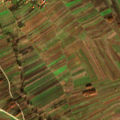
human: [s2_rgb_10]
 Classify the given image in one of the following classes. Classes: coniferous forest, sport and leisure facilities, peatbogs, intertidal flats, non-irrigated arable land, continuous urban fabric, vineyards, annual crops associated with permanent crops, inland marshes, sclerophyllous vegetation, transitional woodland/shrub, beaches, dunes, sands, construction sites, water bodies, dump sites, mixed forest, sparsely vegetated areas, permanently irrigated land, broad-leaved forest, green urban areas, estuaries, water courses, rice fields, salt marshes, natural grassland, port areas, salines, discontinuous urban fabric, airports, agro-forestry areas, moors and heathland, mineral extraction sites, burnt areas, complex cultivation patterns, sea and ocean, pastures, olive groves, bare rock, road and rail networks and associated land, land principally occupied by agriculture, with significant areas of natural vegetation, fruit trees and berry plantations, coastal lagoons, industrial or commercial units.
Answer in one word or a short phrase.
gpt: discontinuous urban fabric, non-irrigated arable land, complex cultivation patterns, land principally occupied by agriculture, with significant areas of natural vegetation